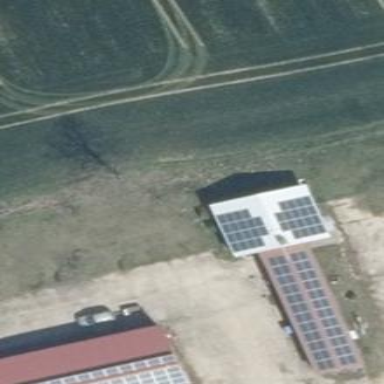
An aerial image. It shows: Farm auxiliary building.